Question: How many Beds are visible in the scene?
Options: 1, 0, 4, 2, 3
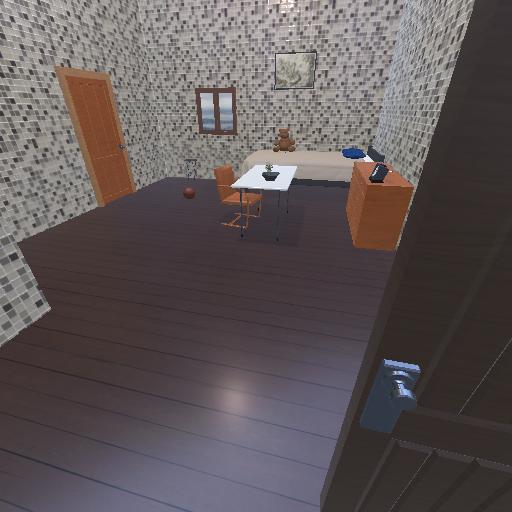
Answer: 1